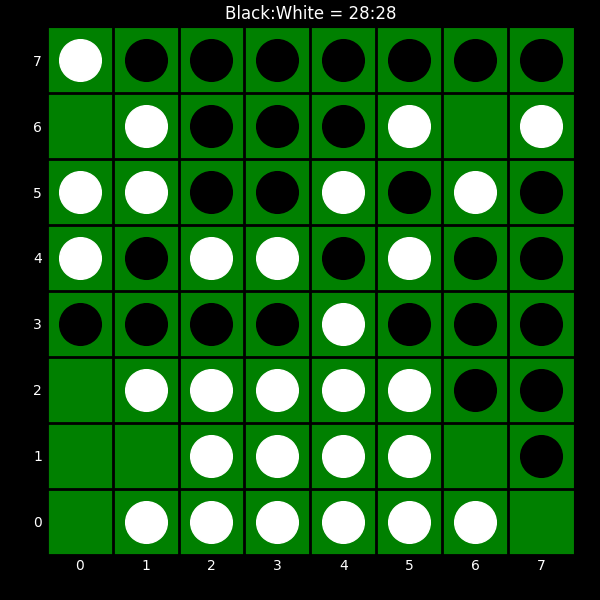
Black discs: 28
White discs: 28